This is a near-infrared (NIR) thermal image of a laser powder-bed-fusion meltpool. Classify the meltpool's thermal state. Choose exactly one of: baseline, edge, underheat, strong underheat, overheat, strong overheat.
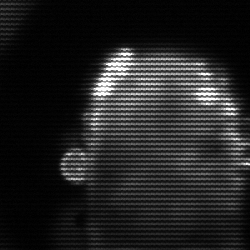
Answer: baseline